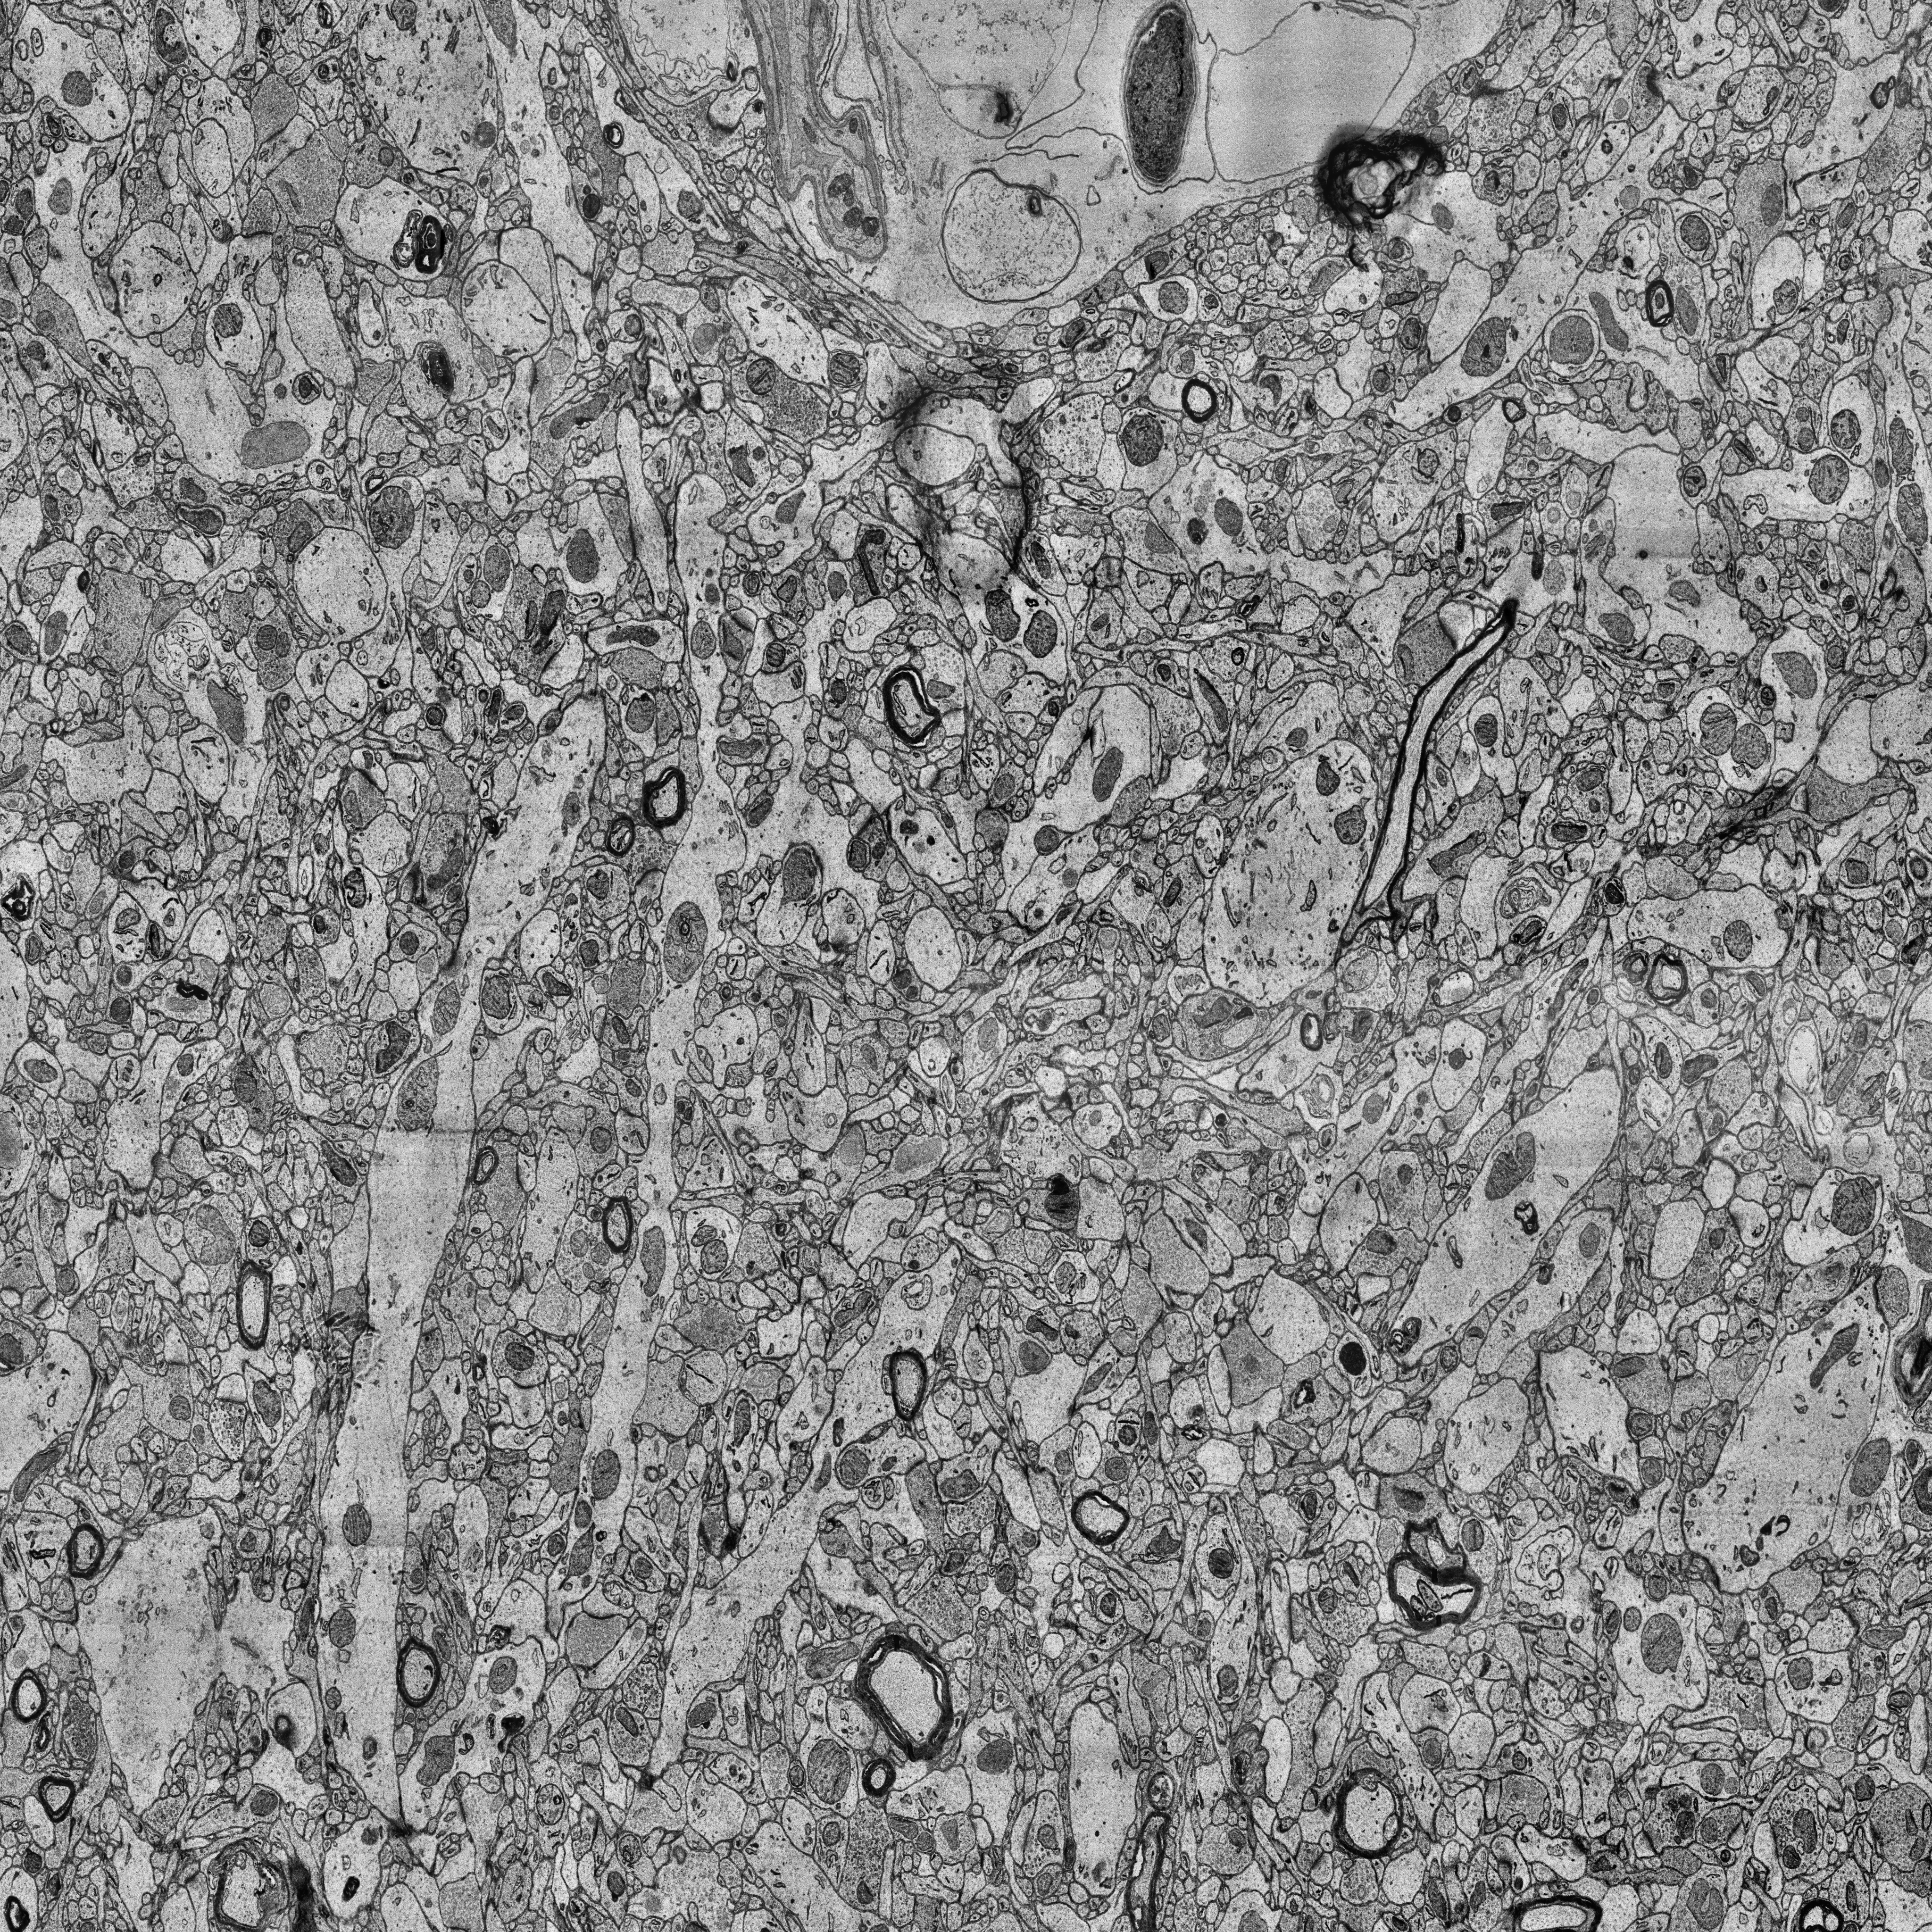
Electron microscopy slice of human cortex tissue
Slice depth (z): 66
Mitochondria instances in slice: 462